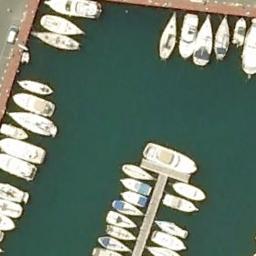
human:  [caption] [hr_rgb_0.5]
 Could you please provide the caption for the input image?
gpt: Next to the harbor is a road .

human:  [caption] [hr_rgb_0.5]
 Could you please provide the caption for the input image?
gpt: Many ships are in the harbor .

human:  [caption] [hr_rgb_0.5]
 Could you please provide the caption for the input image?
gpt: There are some yachts lined up on the sea by the harbor .

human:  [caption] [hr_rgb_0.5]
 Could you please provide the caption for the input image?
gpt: The harbor has lots of neatly docked white boats and the color of the waters is green .

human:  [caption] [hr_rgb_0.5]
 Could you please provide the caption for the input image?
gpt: There are some ships at the harbor .